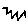
Label: zigzag